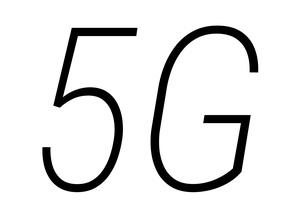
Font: Roboto-Italic_Condensed_ExtraLight_Italic